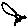
Label: cat